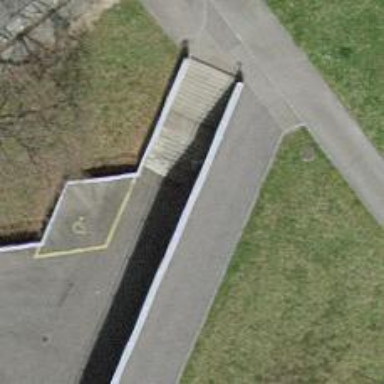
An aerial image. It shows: Wall is shown in the image.